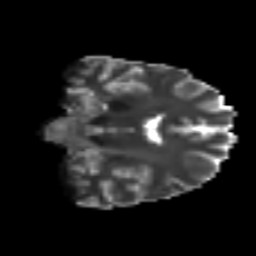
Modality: T2w
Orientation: coronal
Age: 27
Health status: ill
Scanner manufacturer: philips
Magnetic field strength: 3 T
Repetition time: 9 s
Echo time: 0.127 s